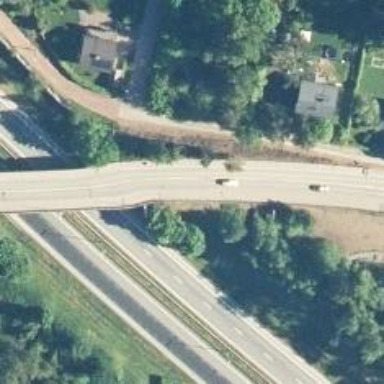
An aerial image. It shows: Asphalt cycleway.